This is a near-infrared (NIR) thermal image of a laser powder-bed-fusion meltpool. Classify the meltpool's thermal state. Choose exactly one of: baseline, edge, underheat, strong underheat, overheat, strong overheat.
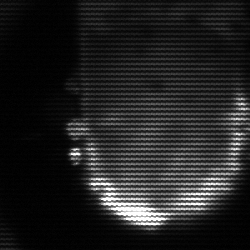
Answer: baseline